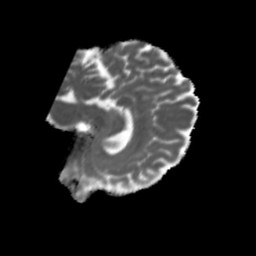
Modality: MD
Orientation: sagittal
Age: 36
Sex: female
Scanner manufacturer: siemens
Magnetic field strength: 3 T
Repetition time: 5.47 s
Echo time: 0.0854 s